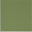
Piece: xx